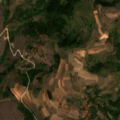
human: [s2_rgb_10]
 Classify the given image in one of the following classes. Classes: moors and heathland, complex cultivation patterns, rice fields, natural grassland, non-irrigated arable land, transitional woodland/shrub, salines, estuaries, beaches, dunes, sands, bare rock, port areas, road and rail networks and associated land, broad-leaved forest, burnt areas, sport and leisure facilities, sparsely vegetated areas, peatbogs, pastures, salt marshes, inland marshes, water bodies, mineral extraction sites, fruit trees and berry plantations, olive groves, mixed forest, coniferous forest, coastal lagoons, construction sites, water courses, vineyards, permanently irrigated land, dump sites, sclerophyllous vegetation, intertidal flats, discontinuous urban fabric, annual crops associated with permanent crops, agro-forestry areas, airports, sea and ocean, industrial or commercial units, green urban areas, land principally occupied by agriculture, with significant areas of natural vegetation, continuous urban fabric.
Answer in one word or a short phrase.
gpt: complex cultivation patterns, land principally occupied by agriculture, with significant areas of natural vegetation, broad-leaved forest, natural grassland